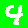
Digit: 4